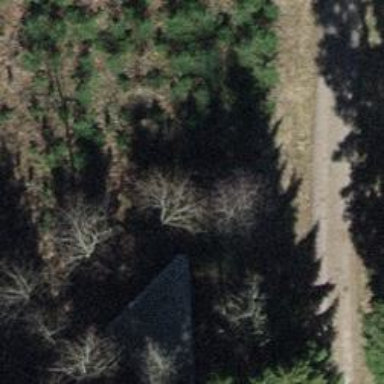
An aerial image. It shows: Shelter.